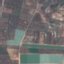
Land use / land cover: PermanentCrop